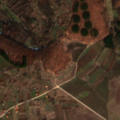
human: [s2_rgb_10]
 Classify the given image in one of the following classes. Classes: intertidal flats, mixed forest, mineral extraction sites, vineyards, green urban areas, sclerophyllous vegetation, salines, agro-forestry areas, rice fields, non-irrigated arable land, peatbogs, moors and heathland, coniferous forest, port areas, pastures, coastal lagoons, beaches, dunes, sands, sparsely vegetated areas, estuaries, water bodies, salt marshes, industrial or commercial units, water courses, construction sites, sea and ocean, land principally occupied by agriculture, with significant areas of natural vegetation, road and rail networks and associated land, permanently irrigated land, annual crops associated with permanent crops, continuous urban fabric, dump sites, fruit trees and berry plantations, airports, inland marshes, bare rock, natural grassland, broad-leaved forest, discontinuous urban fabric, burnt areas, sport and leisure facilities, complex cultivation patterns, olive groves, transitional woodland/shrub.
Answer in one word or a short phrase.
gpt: non-irrigated arable land, pastures, complex cultivation patterns, land principally occupied by agriculture, with significant areas of natural vegetation, broad-leaved forest